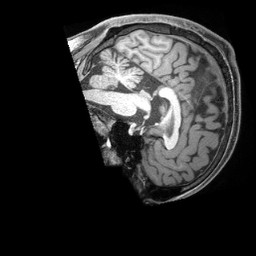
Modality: T1w
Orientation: sagittal
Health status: healthy
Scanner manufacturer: siemens
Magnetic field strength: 3 T
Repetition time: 2.4 s
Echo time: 0.00201 s